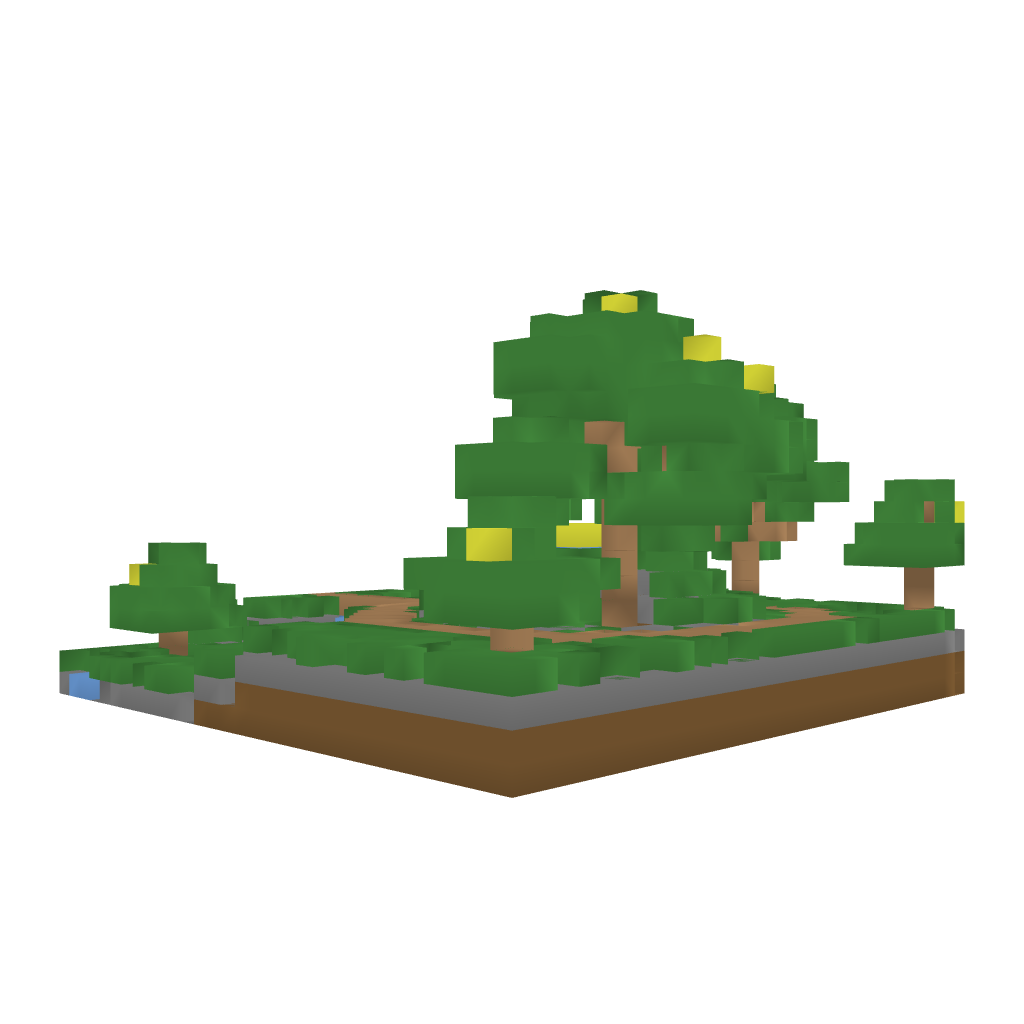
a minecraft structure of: Grden with WIther Platform 3 blocks of earth and lot of green trees